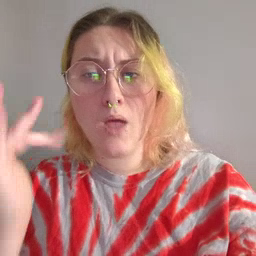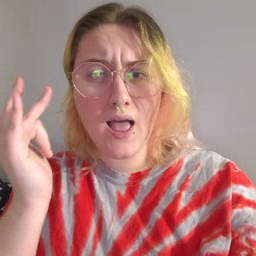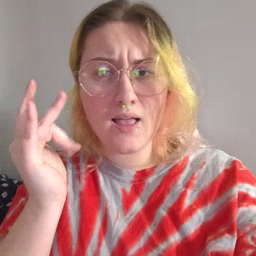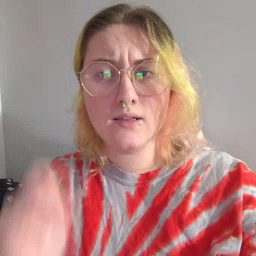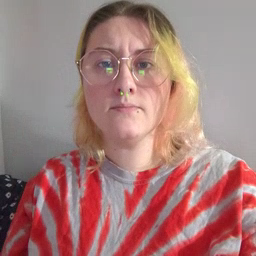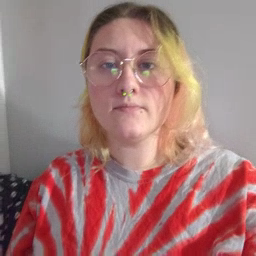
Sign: why